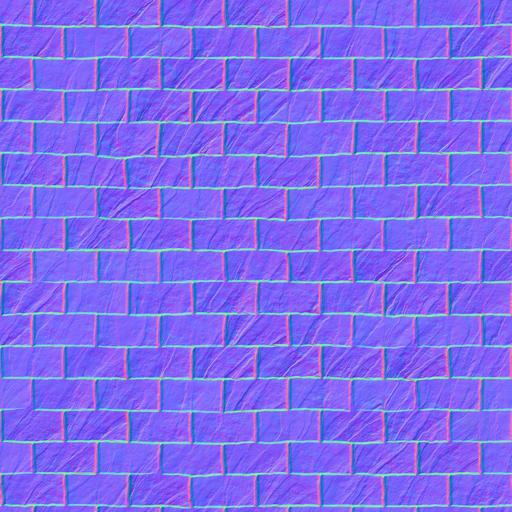
clean roofing tiles slate square tiled